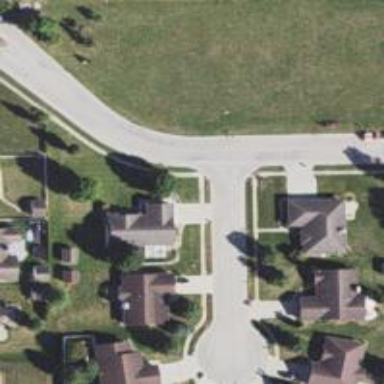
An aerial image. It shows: Residential road.